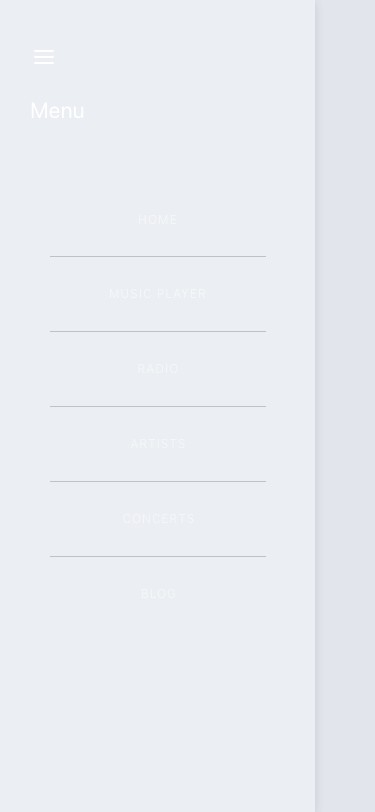
Text in this UI design:
BLOG
CONCERTS
ARTISTS
RADIO
MUSIC PLAYER
HOME
Menu